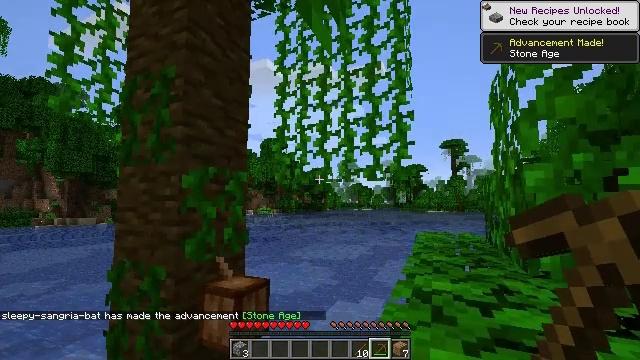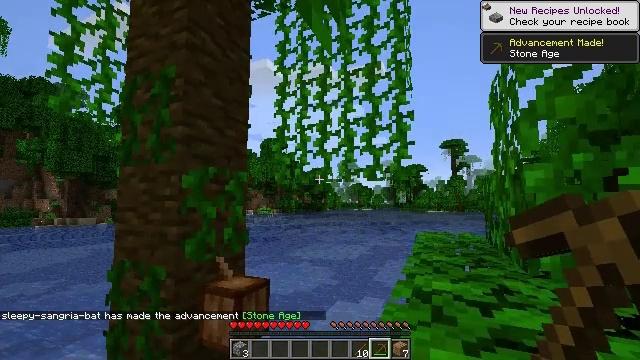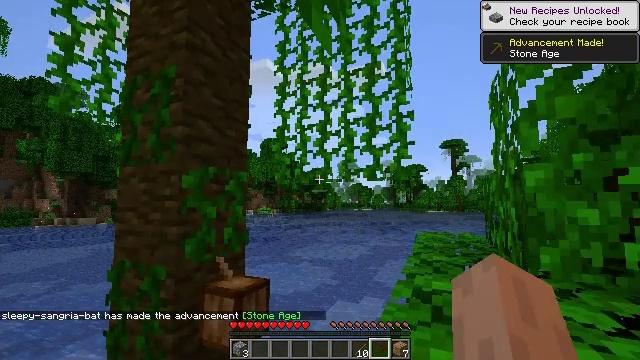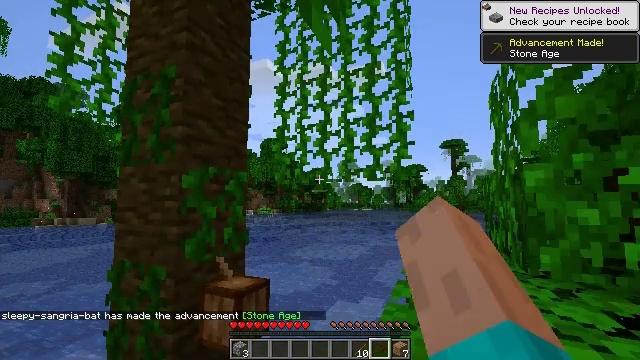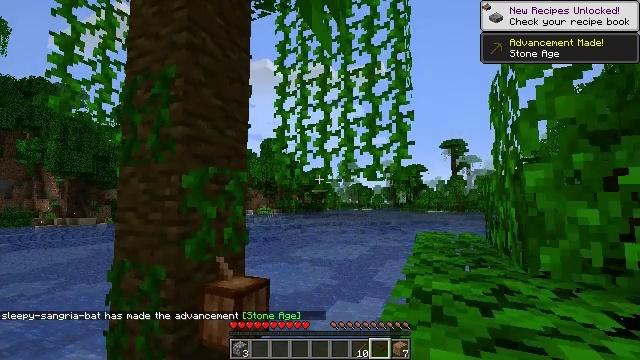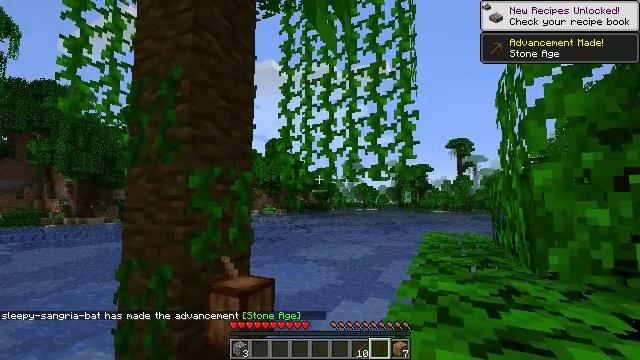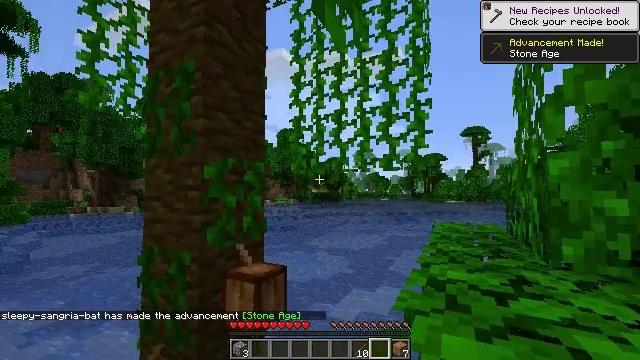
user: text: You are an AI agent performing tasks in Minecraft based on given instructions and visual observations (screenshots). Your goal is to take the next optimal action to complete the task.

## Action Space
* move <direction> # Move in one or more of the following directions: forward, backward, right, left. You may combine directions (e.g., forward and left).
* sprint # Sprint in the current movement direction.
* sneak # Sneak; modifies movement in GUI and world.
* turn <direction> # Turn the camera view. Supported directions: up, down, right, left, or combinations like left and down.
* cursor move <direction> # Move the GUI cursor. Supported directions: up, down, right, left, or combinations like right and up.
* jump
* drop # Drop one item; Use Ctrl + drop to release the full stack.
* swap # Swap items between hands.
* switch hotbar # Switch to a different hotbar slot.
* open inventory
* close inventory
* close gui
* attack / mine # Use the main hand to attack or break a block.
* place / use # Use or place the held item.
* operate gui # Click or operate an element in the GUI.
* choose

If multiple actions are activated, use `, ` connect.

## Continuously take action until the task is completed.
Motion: motion action
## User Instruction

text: Drop a wooden pickaxe.
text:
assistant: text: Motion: no_op
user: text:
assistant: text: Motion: drop
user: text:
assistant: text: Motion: drop
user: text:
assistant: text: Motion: drop
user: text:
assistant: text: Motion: turn left
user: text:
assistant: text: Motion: move back, turn left and down
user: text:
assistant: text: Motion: no_op